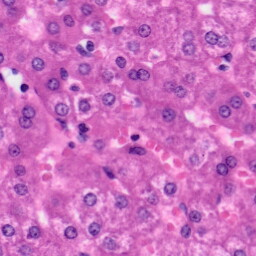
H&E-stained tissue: Liver